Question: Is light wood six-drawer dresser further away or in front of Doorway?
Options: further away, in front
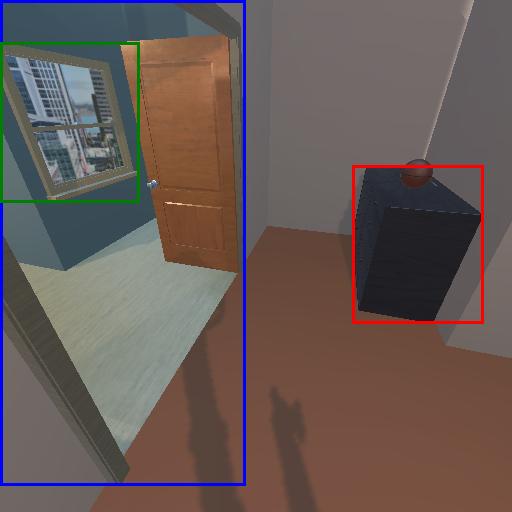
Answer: further away